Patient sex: M
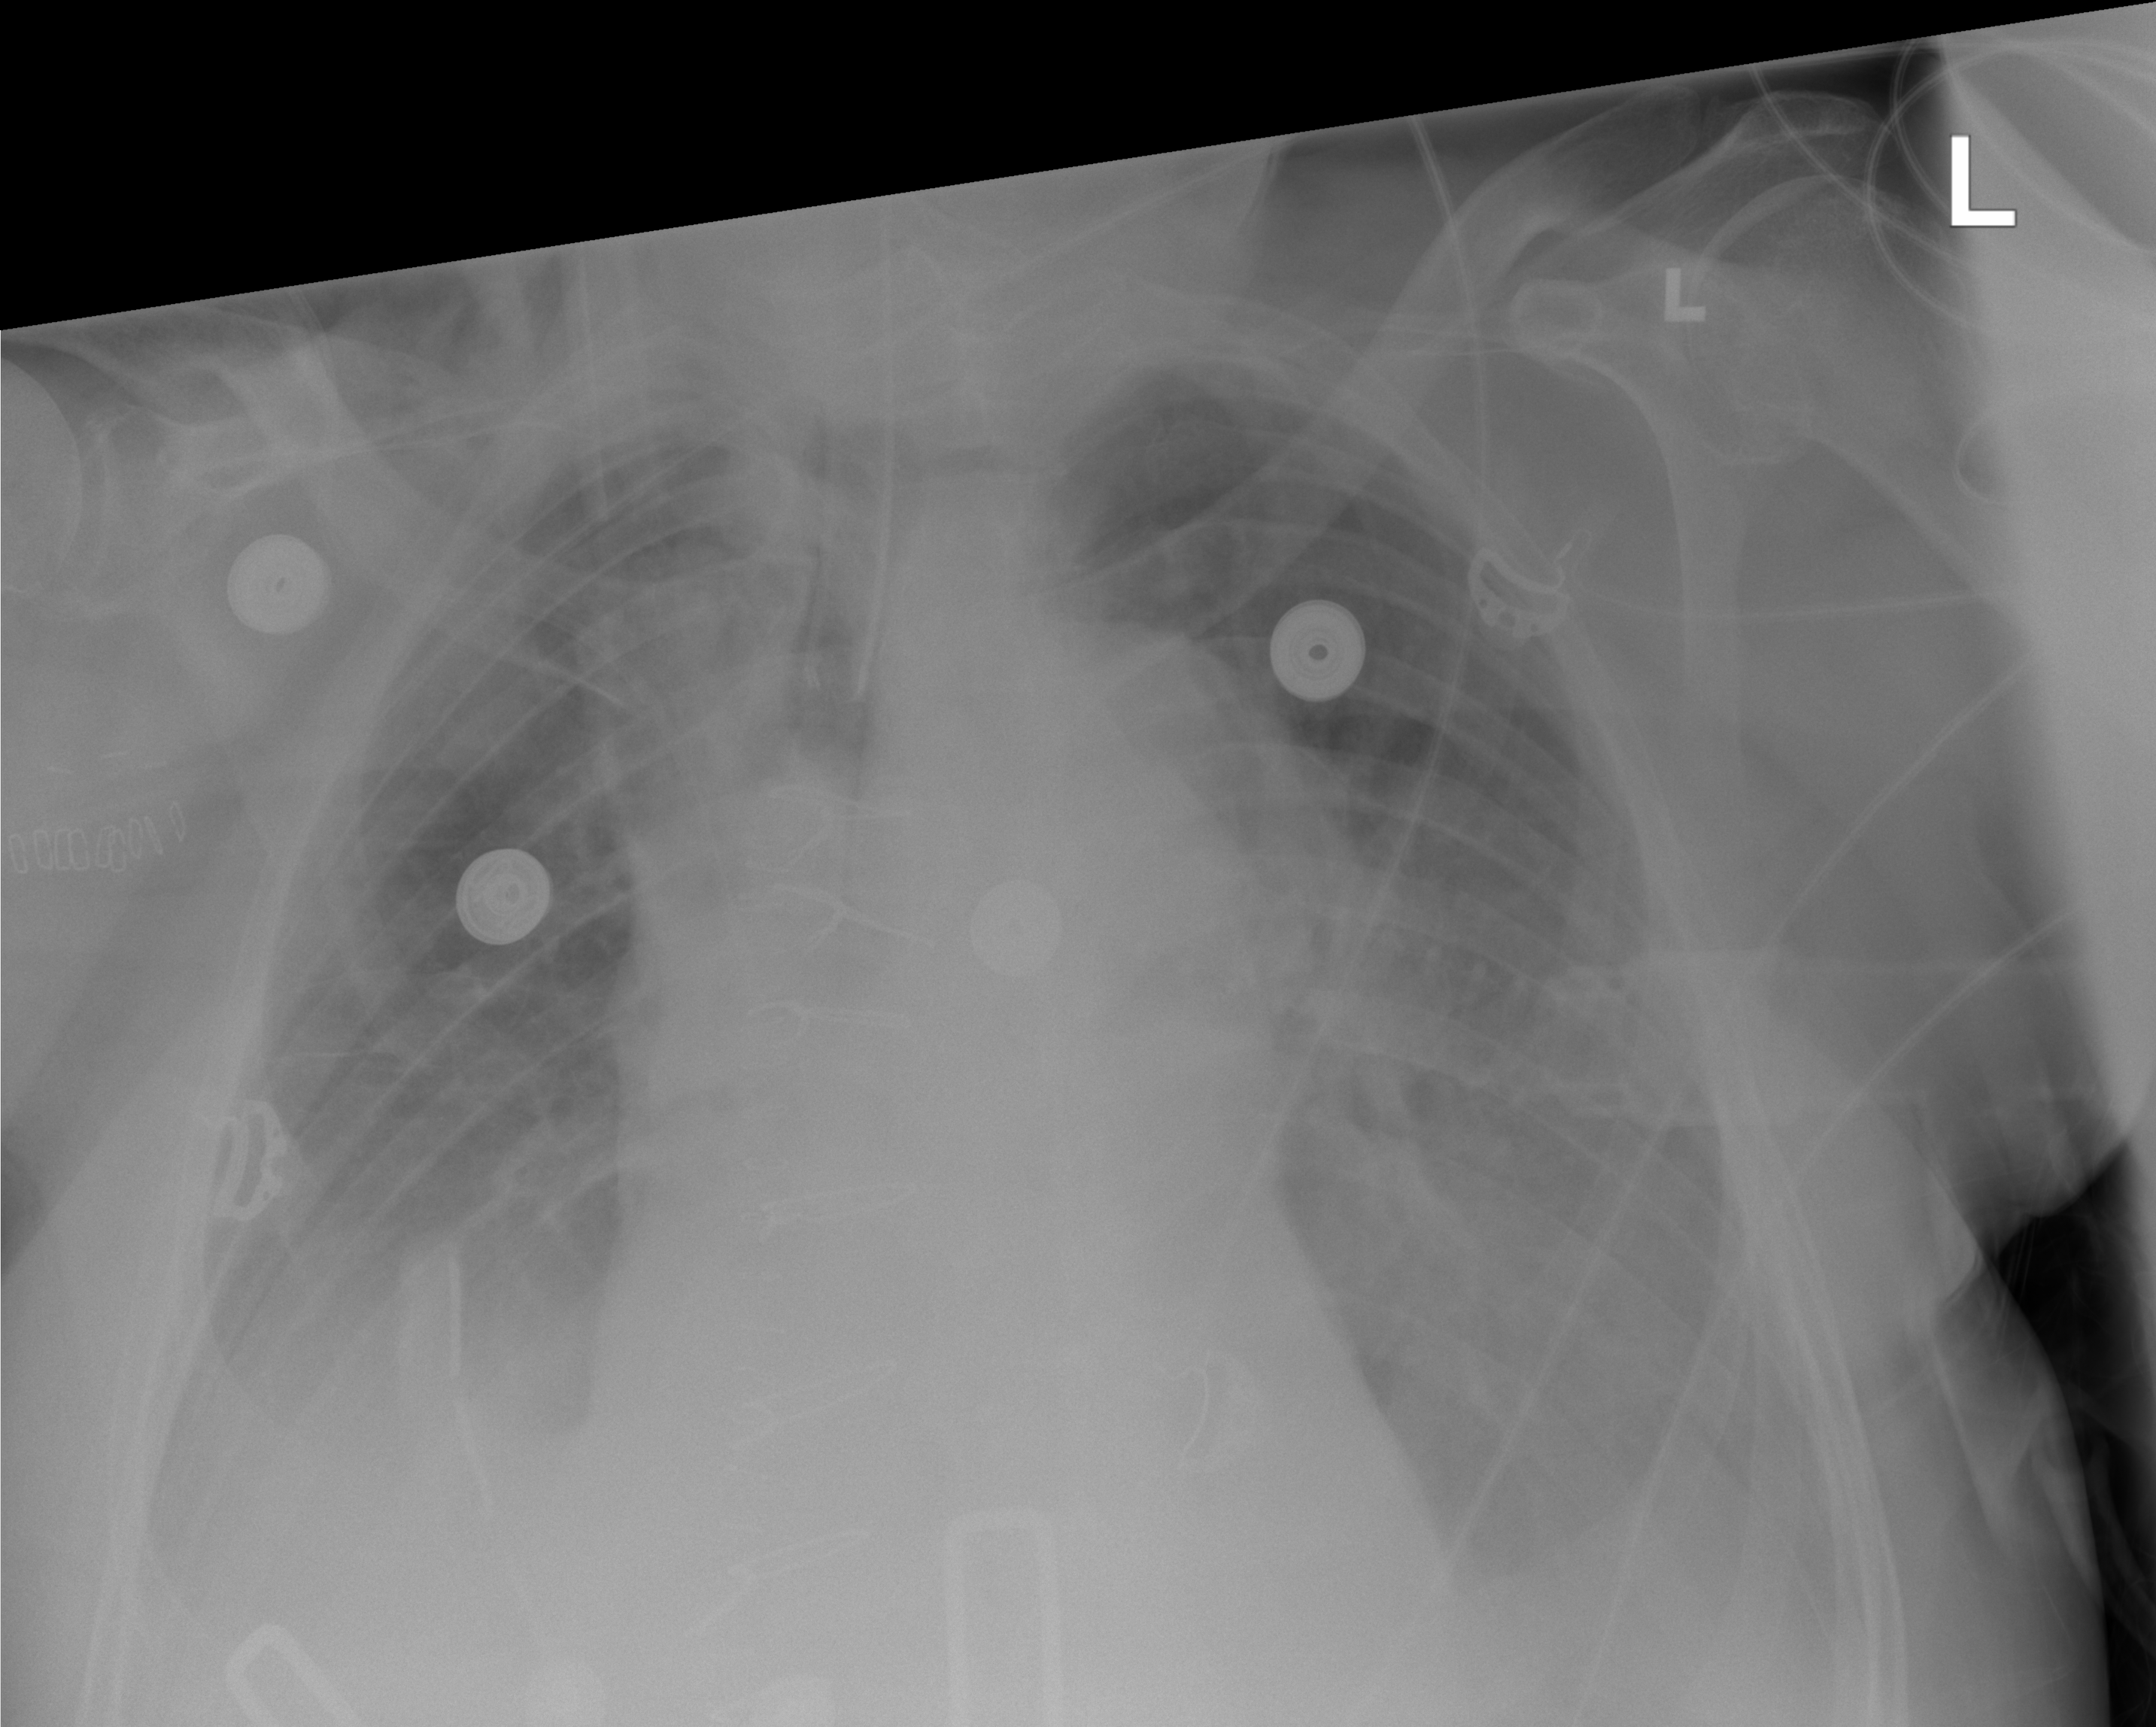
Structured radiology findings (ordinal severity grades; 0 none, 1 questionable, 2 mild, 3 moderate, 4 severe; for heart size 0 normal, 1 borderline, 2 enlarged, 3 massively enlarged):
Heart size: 0
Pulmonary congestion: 0
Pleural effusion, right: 2
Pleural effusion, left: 2
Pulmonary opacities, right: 0
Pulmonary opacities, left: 0
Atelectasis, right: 2
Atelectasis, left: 2